Question: Since I upgraded to IE10, tables on my webpage are not shown correctly. Below is the example:

The head section of the table is shown correctly but it seems like the whole body of the table is put in one (left) column or cell.
I searched for the solution, but I didn't find anything useful yet.
Here is the code:
'''
<table class="class" id="id">
<colgroup>
<col width="" style="display:none;" />
<col width="190" />
<col width="160" />
<col width="100" />
<col width="170" />
<col width="120" />
</colgroup>
<thead>
<tr>
<td></td>
<td>heading1</td>
<td>heading2</td>
<td>heading3</td>
<td>heading4</td>
<td>heading5</td>
</tr>
</thead>
<tbody runat="server" id="tbody">
<tr>
<td style="display: none;">id</td>
<td><div style="float:left; width:15px; height:1.15em; text-align:right; padding-right:8px;"><img src="" alt="" title="" /></div><div style="clear:right; text-align:left; overflow:hidden;" title="">some value</div></td>
<td><div style="overflow: hidden; height:1.15em;" title="">some value</div></td>
<td><div style="overflow: hidden; height:1.15em;">some value</div></td>
<td><div style="overflow: hidden; height:1.15em;">some value</div></td>
<td><div style="overflow: hidden; height:1.15em;">some value</div></td>
</tr>
</tbody>
</table>
'''
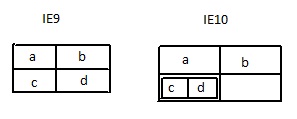
Answer: Well, your markup shown is a tad invalid, as you're missing the opening '<tr>' tag in '<tbody>'. I would say IE10 is actually displaying .